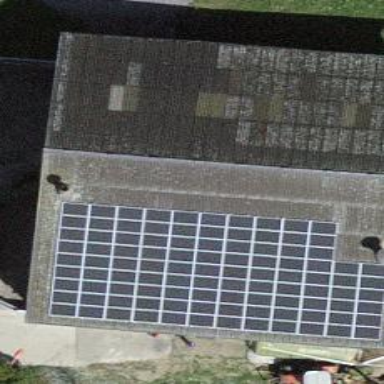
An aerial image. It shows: Solar power generator.